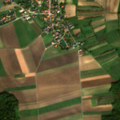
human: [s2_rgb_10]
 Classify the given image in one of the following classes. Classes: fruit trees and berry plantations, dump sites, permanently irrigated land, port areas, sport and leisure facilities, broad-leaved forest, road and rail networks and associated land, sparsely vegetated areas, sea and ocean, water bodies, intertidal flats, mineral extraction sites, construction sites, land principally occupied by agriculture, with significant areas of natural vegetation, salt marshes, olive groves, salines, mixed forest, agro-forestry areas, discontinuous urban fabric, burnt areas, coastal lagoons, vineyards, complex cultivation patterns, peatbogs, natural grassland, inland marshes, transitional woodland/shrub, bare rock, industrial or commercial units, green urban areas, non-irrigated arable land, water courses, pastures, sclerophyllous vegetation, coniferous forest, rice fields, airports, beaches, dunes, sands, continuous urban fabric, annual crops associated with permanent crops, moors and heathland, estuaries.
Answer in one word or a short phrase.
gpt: discontinuous urban fabric, non-irrigated arable land, complex cultivation patterns, broad-leaved forest